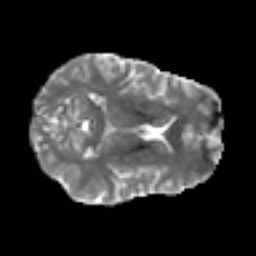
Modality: MD
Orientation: axial
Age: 33
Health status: ill
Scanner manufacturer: philips
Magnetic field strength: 3 T
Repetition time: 9 s
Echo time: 0.127 s